Field crop: maize
Growth stage: 1
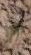
Species: salsola